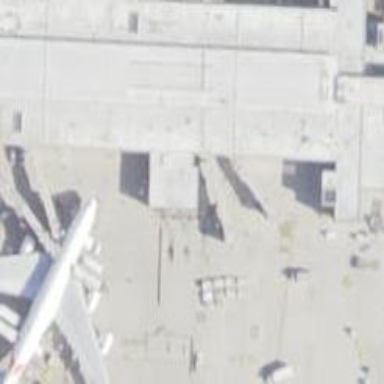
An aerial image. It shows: Airport gate.